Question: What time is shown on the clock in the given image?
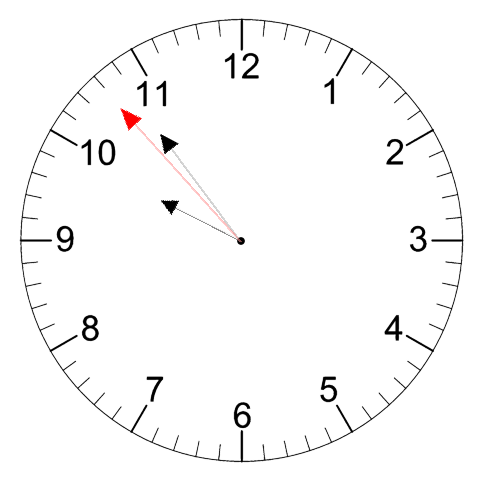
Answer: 09:53:53